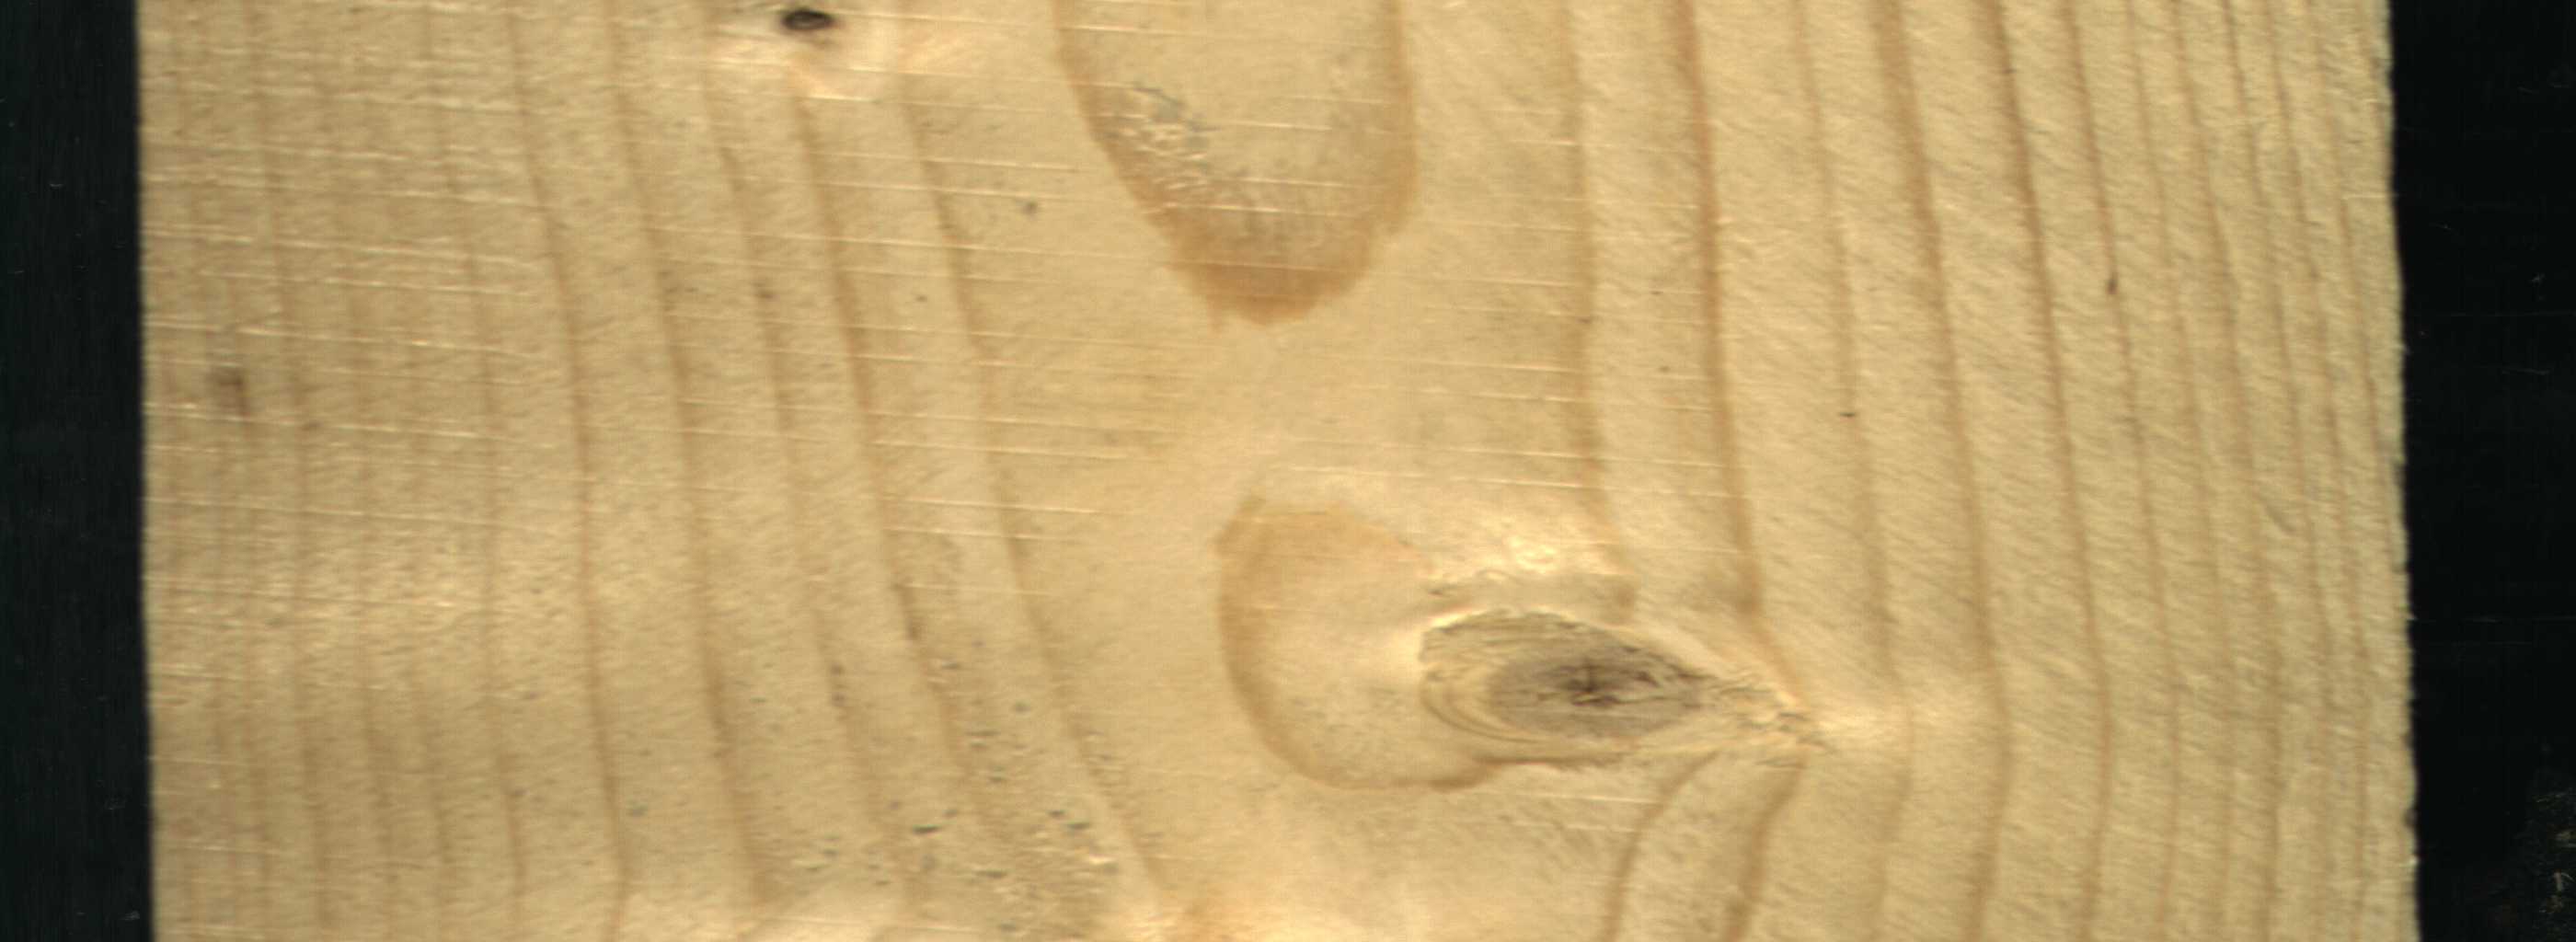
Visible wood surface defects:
Dead_Knot
Live_Knot